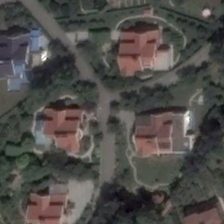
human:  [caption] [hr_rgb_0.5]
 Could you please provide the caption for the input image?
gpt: some red buildings and many green trees are in a medium residential area .

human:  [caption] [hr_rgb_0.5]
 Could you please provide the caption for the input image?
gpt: some red buildings and many green trees are in a medium residential area .

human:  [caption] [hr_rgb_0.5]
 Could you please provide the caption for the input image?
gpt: some red buildings and many green trees are in a medium residential area .

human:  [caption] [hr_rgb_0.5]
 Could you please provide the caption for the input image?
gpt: some red buildings and many green trees are in a medium residential area .

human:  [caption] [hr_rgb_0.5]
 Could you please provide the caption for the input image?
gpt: some red buildings and many green trees are in a medium residential area .